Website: walmart
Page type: account-selection
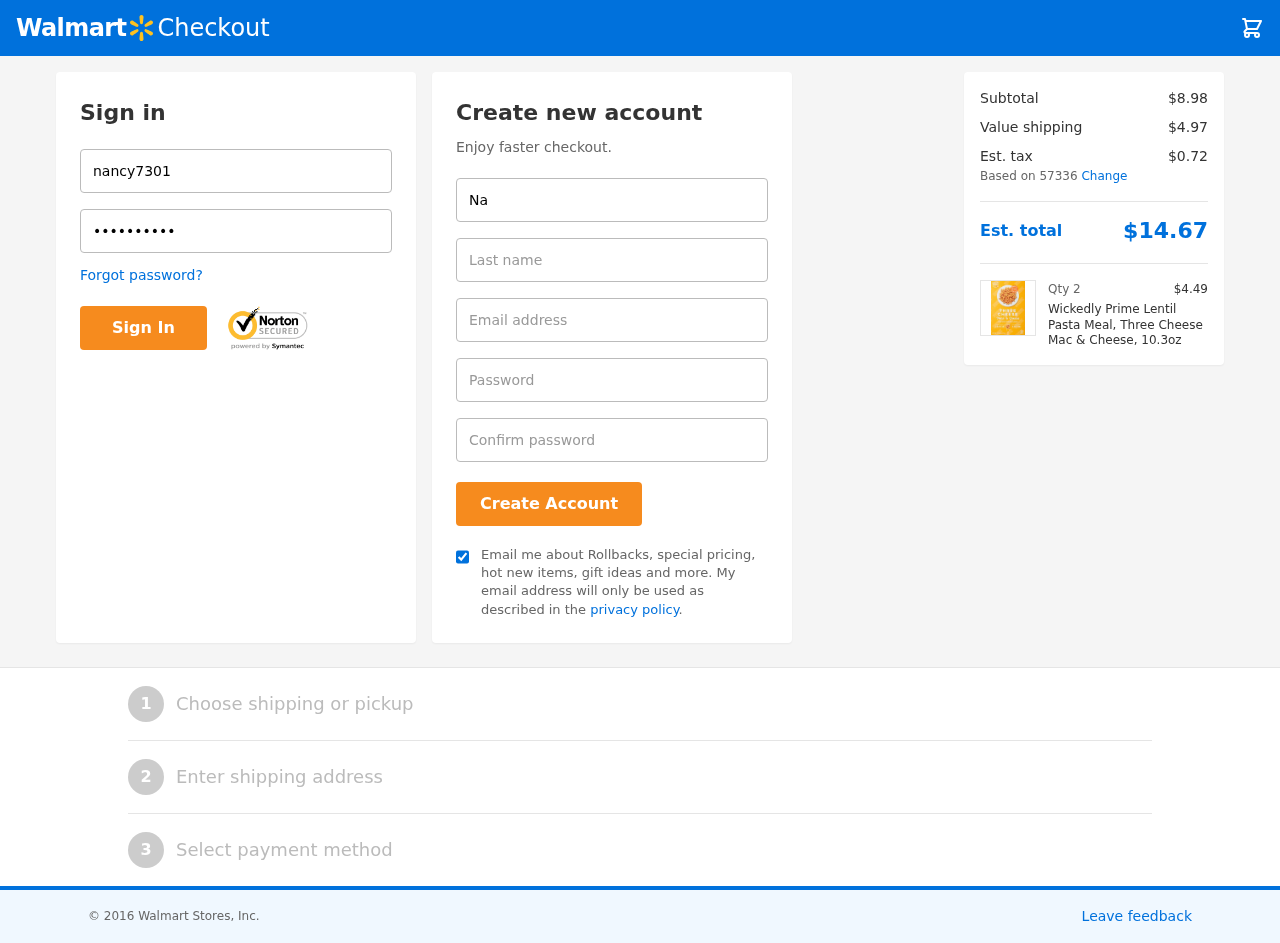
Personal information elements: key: PII_EMAIL
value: nancy_ferguson@gmail.com
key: PII_FIRSTNAME
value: Nancy
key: PII_LASTNAME
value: Ferguson
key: PII_LOGIN_USERNAME
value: nancy7301
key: PII_POSTCODE
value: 57336
Product elements: key: PRODUCT1_NAME
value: Wickedly Prime Lentil Pasta Meal, Three Cheese Mac & Cheese, 10.3oz
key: PRODUCT1_PRICE
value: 4.49
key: PRODUCT1_QUANTITY
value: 2
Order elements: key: ORDER_SUBTOTAL
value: $8.98
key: ORDER_SHIPPING_COST
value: $4.97
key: ORDER_TAX
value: $0.72
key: ORDER_TOTAL
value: $14.67